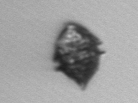
Label: Kryptoperidinium_triquetrum